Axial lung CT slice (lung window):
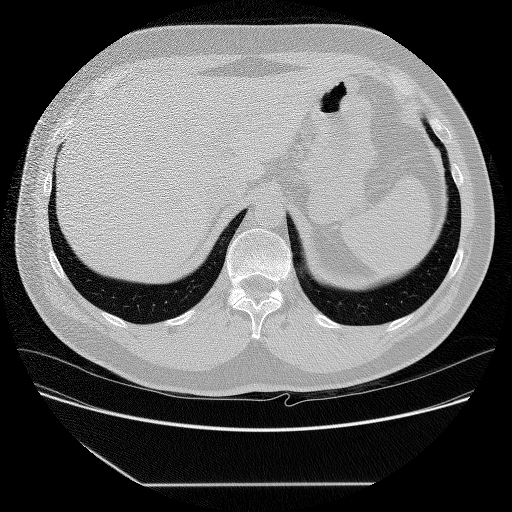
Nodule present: no